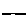
Label: line